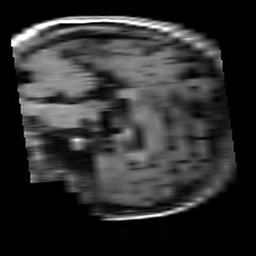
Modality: T1w
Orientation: sagittal
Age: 22
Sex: female
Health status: healthy
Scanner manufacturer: siemens
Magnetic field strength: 3 T
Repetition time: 4.1 s
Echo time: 0.0085 s